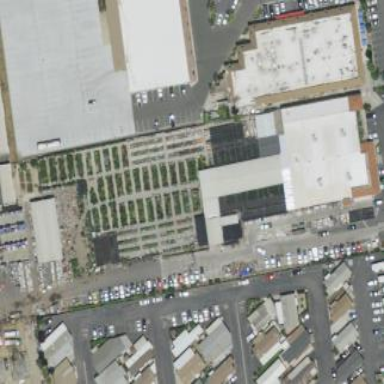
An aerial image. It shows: Building that serves as garden center.